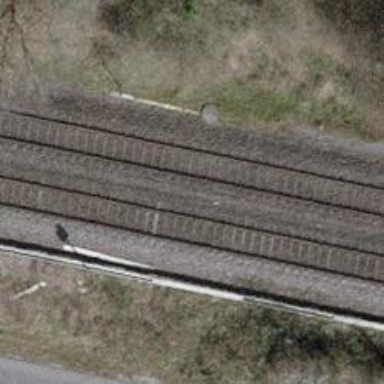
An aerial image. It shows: Solitary milestone along the railway.